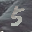
Label: 5